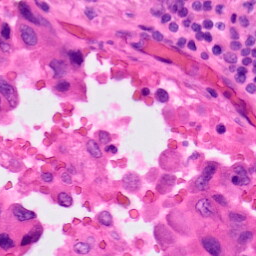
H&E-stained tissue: Lung